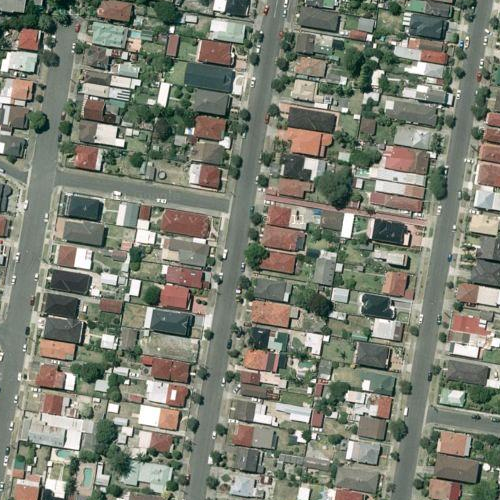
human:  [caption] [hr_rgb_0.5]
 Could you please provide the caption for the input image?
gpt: Lots of houses arranged neatly in the residential area and divided into rectangles by some roads .

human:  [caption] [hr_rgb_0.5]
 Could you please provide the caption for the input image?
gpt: Many houses arranged densely and divided into rectangles by some roads .

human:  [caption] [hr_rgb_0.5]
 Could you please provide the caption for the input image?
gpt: A residential area with many houses arranged neatly .

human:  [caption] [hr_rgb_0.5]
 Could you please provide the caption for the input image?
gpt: This is a residential area with many houses neatly arranged .

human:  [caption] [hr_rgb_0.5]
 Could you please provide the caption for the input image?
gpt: There are many houses arranged neatly and divided into rectangles by some roads .